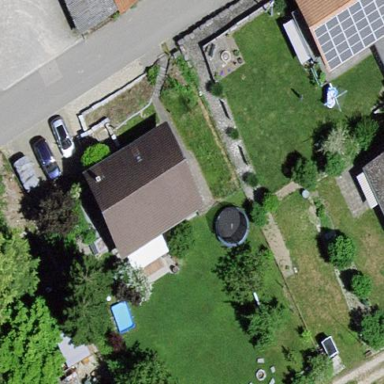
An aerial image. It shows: Residential building.